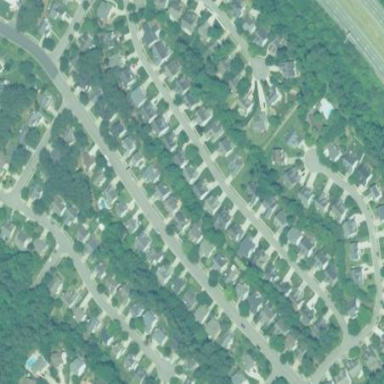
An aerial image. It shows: Residential neighbourhood.